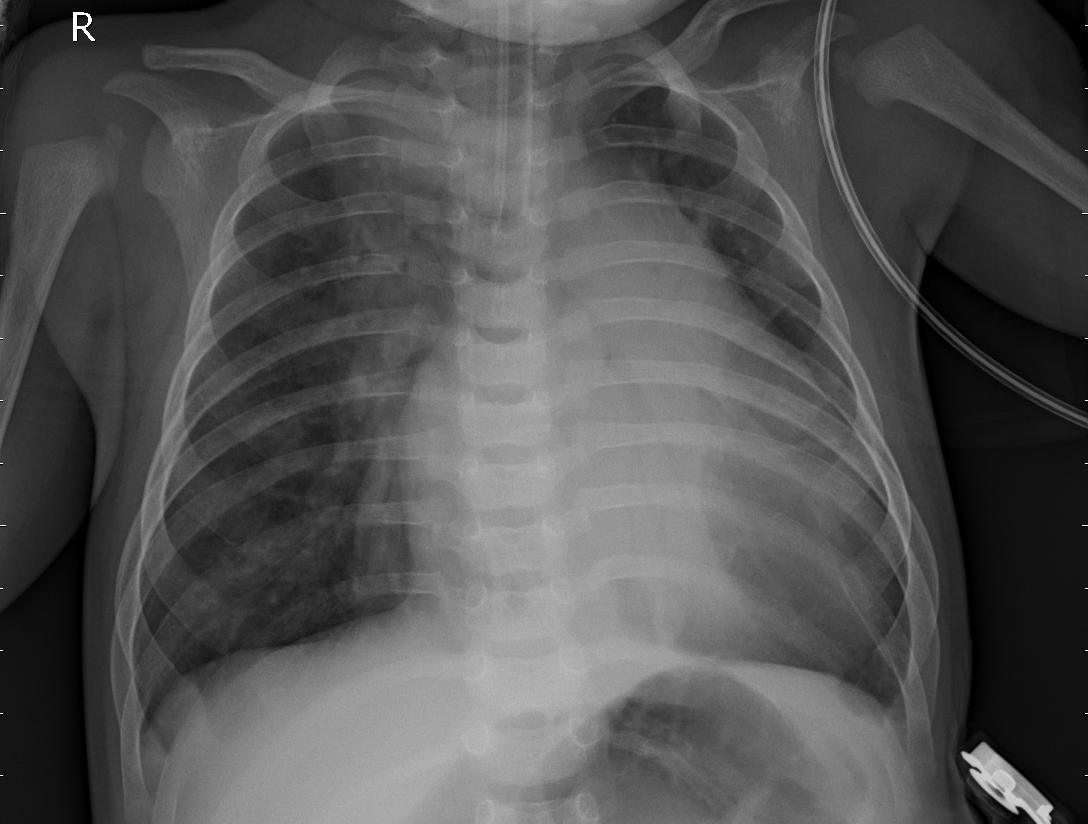
Diagnosis: PNEUMONIA